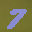
Label: 7